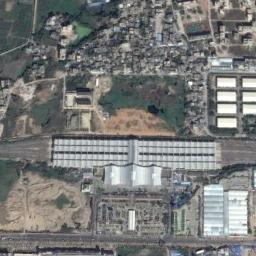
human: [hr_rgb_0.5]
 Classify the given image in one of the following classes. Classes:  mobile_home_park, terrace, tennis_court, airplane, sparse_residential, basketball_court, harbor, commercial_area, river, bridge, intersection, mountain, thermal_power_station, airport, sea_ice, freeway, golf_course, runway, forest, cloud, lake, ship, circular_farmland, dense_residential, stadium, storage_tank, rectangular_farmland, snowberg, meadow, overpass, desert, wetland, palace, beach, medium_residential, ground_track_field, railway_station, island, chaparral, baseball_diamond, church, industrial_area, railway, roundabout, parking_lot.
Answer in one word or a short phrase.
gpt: railway_station